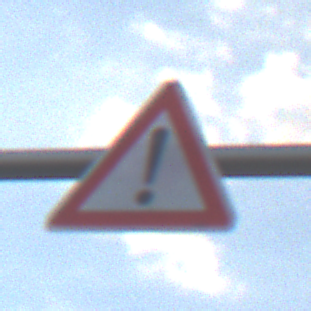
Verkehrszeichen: Gefahrenstelle
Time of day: SunriseSunset
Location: Outdoor (Nature)
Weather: PartlyCloudy
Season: NotSpecified
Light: Natural